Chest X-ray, AP view. Patient: 33 years old, sex M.
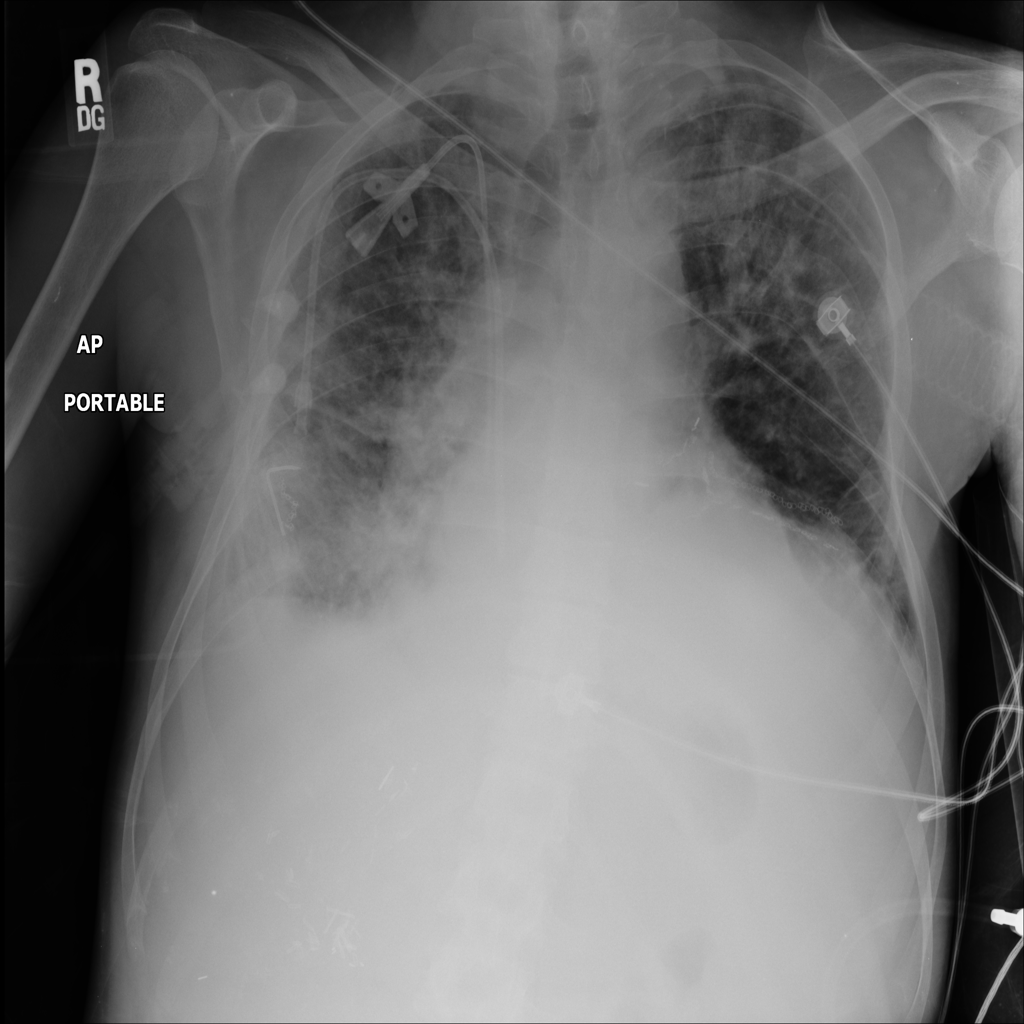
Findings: Consolidation, Effusion, Infiltration